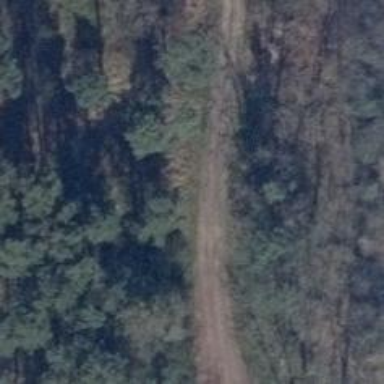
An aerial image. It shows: Track with grade3 tracktype.